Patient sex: M
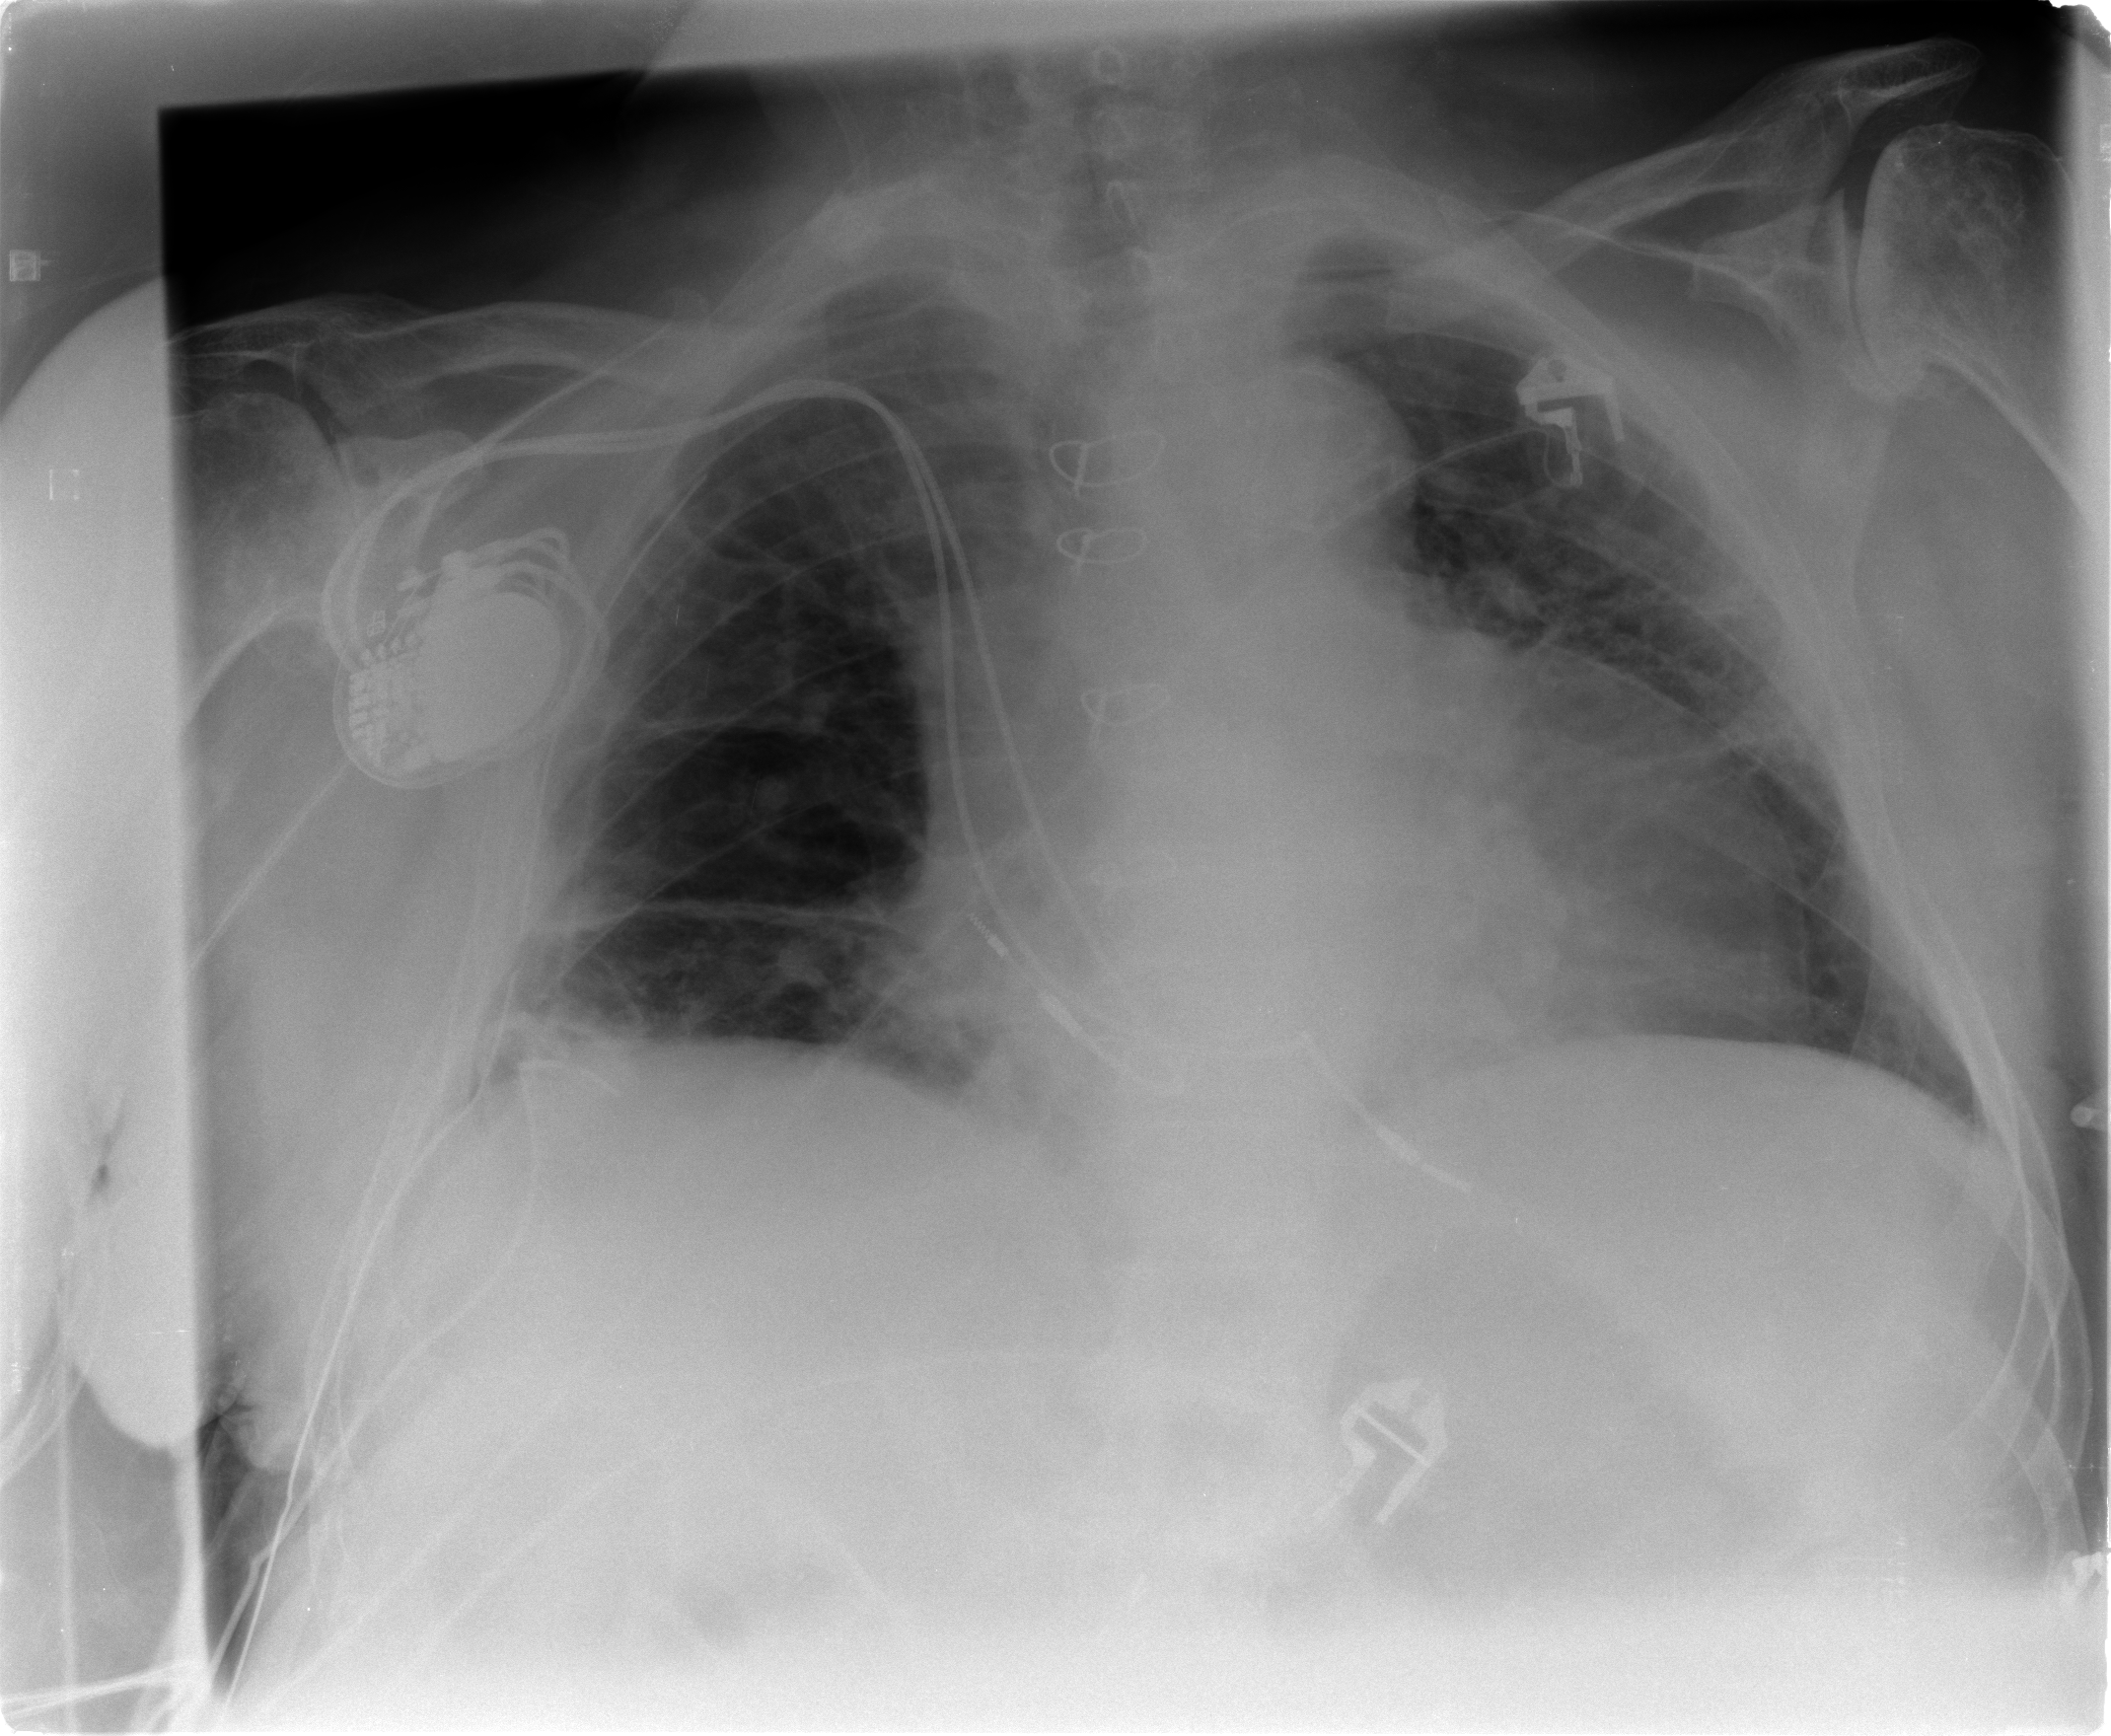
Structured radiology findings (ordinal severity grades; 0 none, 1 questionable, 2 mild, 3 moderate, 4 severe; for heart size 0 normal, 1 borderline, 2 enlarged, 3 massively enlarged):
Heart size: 2
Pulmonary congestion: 2
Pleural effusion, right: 0
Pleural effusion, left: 0
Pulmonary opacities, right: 1
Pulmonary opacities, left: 0
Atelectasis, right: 2
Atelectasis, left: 2